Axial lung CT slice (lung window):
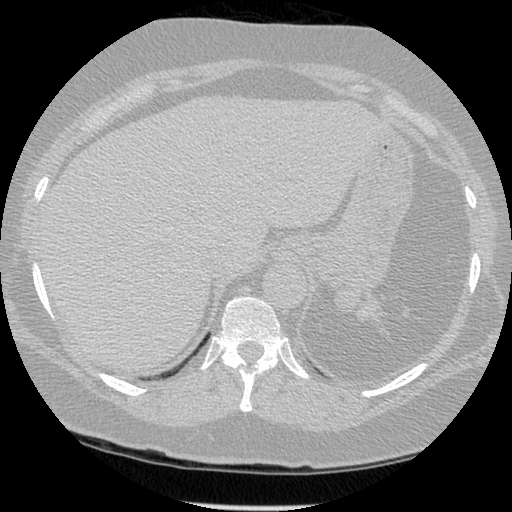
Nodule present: no